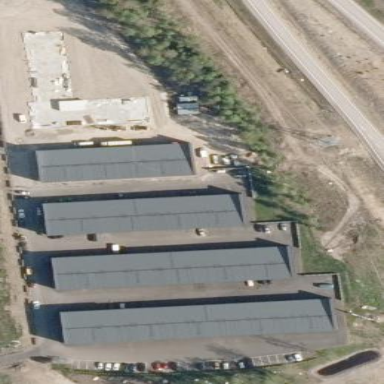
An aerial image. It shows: Storage rental shop.